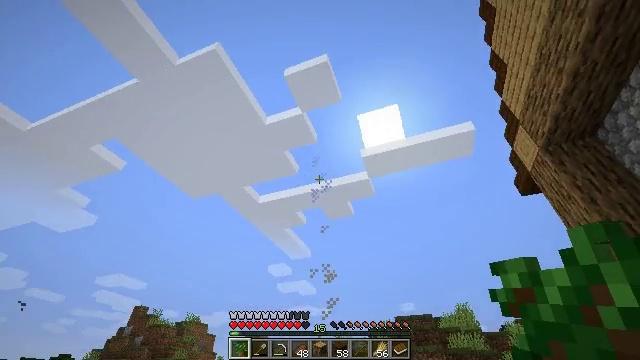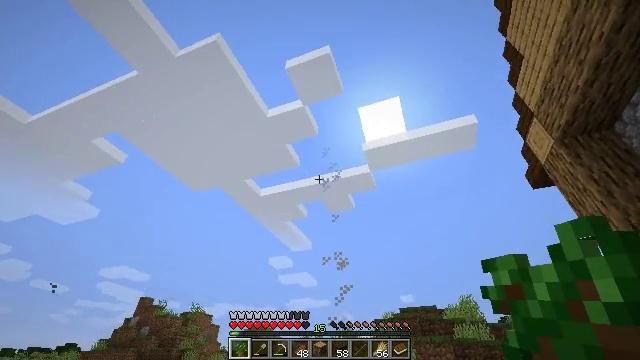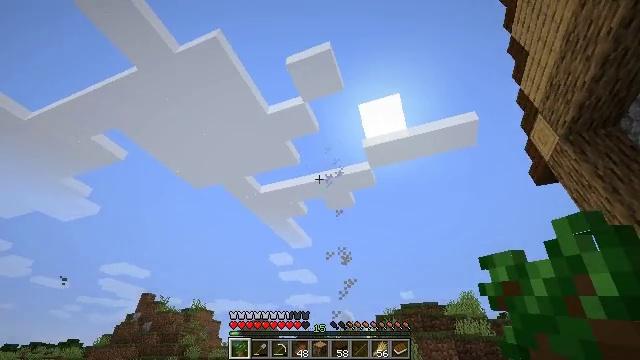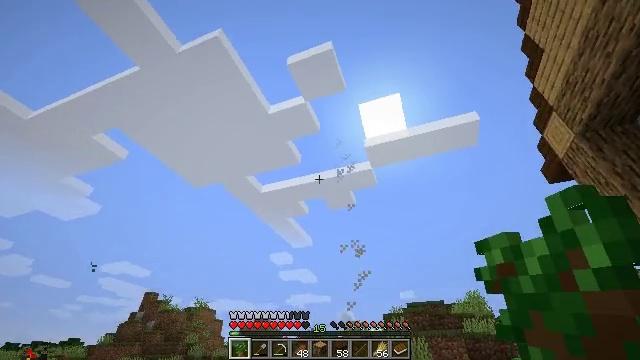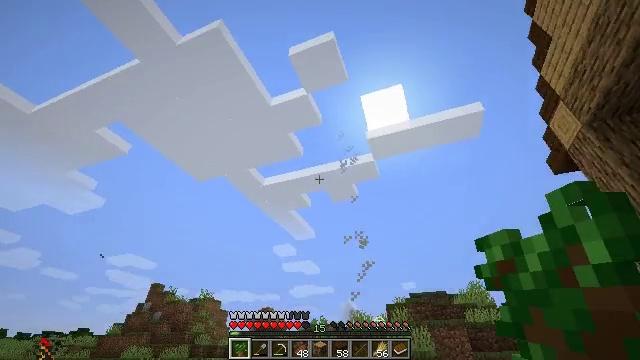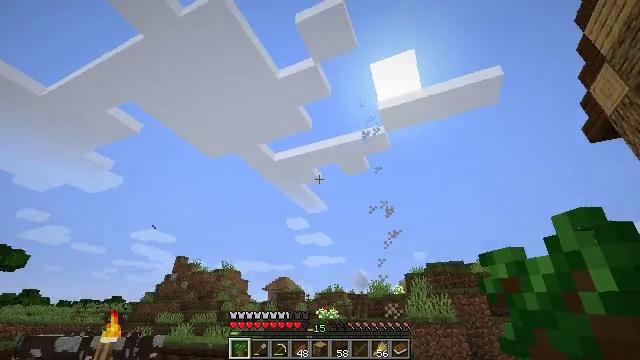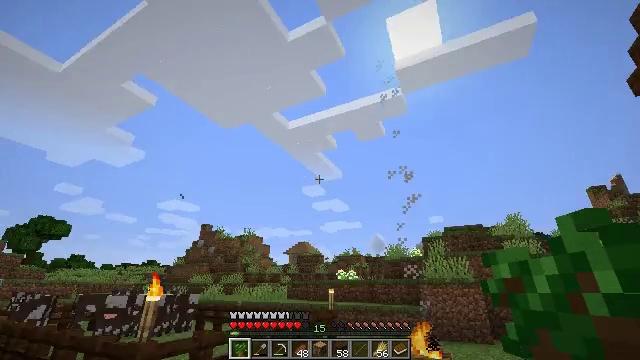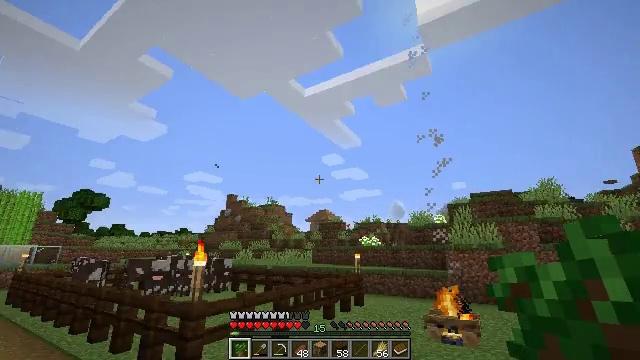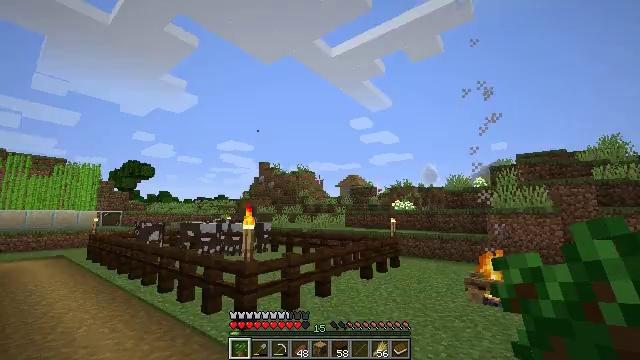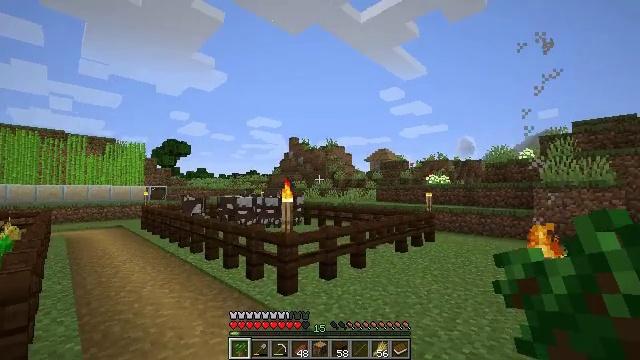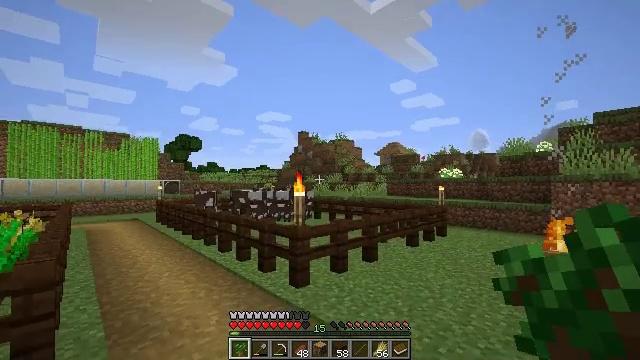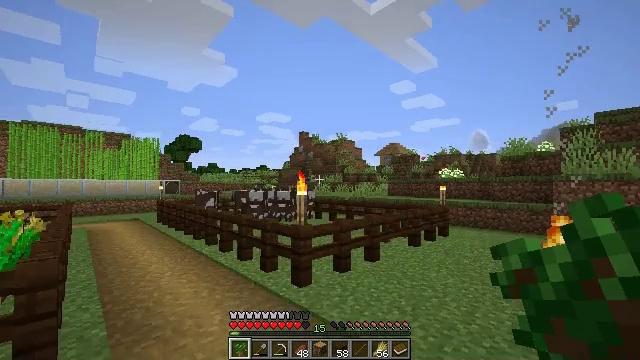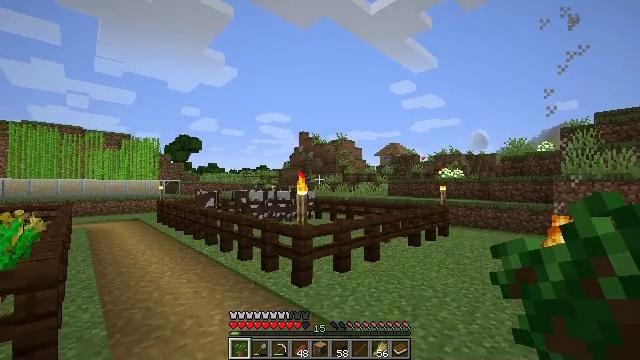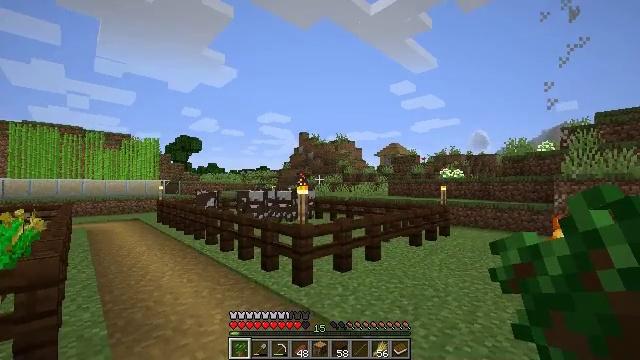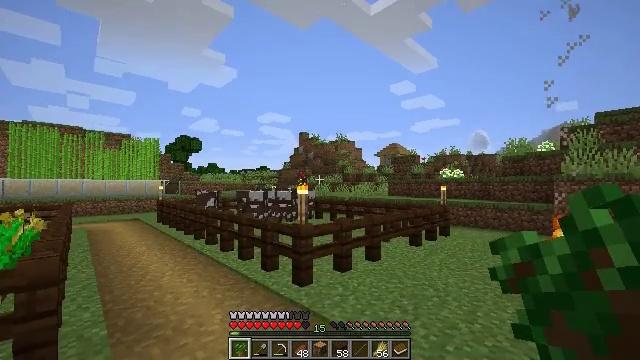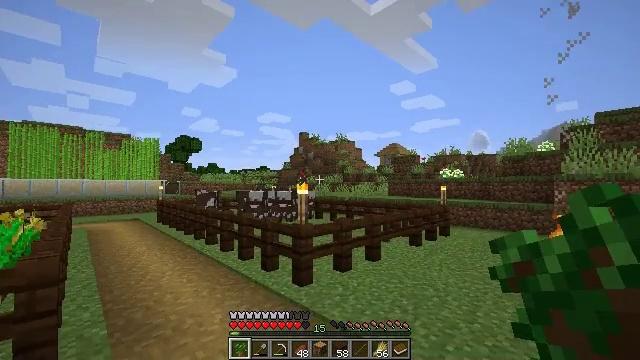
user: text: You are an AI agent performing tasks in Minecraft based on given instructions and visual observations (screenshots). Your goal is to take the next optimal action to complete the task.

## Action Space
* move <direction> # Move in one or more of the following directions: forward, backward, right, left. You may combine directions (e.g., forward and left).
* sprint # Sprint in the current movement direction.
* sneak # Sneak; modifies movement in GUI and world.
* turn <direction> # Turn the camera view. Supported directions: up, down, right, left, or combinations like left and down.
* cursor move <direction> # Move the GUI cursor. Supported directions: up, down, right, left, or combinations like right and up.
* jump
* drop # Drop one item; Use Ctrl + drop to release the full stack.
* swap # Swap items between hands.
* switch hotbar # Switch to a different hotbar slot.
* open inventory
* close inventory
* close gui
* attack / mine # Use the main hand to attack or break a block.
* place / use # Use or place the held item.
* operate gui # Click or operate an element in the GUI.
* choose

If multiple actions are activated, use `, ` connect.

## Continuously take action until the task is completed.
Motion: motion action
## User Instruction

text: Mine the sugar cane near rivers.
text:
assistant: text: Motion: move left, turn down
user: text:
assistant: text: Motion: move left
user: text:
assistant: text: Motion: move left
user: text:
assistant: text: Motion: move left, turn down
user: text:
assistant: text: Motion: move left, turn left and down
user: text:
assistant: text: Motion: move left, turn left and down
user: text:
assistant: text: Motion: move left, turn left and down
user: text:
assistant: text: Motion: turn left and down
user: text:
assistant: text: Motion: turn left and down
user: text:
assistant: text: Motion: turn left and down
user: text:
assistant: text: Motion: no_op
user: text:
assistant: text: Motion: no_op
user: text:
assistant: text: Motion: no_op
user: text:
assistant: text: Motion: no_op
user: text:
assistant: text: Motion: no_op
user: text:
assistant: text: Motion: no_op
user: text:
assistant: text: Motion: move forward
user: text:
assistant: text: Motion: move forward
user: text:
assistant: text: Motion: move forward
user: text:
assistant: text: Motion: move forward
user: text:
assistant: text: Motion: move forward
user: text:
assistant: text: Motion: move forward, turn left and down
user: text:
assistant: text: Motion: move forward, turn left and down
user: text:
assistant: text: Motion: move forward, turn left and down
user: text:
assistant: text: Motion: move forward, turn left and down
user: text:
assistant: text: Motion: move forward, turn left
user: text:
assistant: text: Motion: move forward, turn left
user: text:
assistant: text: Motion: move forward
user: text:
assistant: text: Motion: move forward
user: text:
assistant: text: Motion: move forward